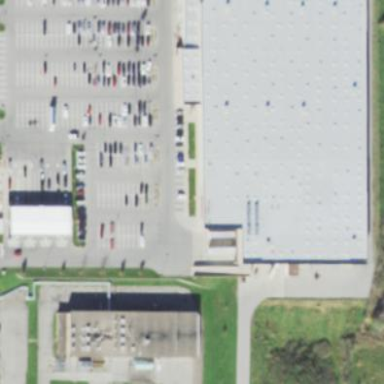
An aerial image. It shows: Retail building that operates as wholesale shop.